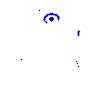
Particle: proton